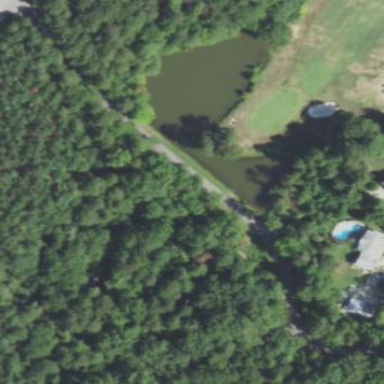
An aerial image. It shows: Water hazard on golf course. The hazard is natural water feature.